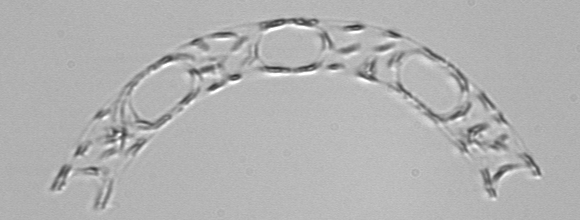
Label: Eucampia